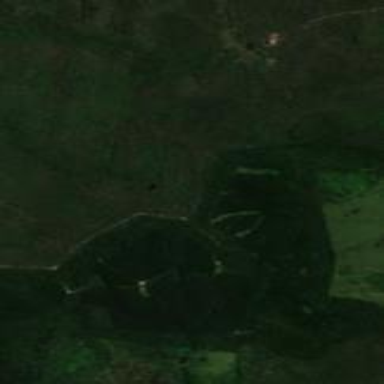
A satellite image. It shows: Forest area with forest boundary.